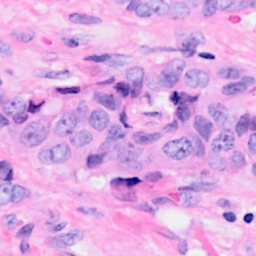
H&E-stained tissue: Breast